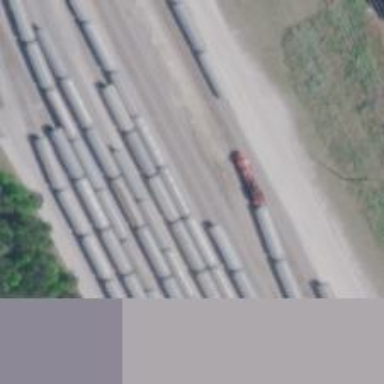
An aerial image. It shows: Rail spur service.